Field crop: maize
Growth stage: 2
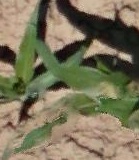
Species: maize